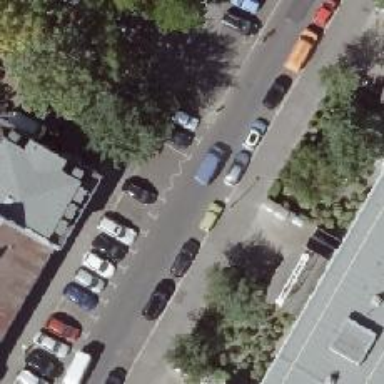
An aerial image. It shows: Residential road with asphalt surface. There are sidewalks on both sides with asphalt surface as well. There is parking lane on the right side.